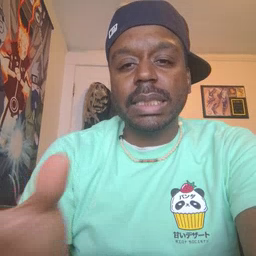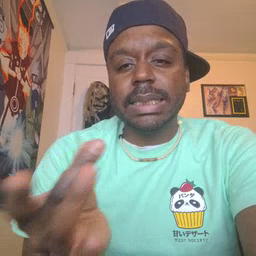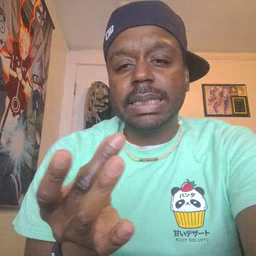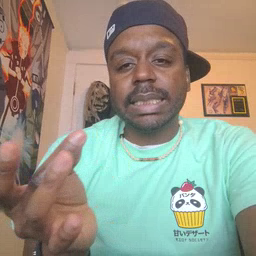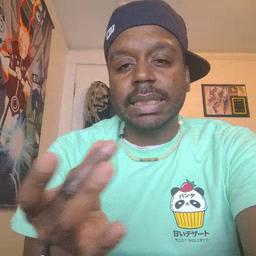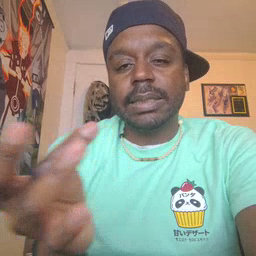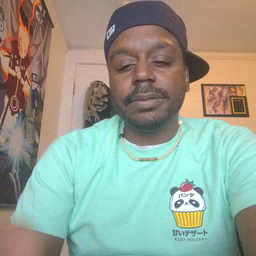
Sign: sticky